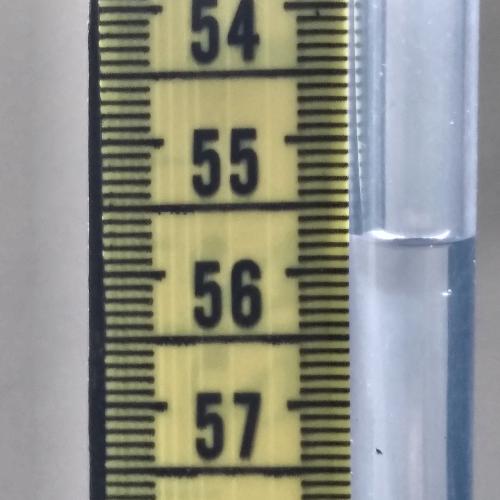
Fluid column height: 55.8 cm